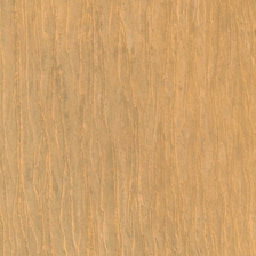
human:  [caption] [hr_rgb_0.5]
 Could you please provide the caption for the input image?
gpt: there is a desert with the figure of blood vessel .

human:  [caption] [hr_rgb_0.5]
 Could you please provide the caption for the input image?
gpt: We can see the branches in the desert.

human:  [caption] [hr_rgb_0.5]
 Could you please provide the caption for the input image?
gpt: We can see dendritic tissue in the desert.

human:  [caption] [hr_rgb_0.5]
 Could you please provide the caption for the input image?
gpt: lots of lines stretches across this yellow desert .

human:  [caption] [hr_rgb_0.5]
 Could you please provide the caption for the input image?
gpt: We can see the dendritic consistency in the desert.